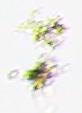
Label: Detritus